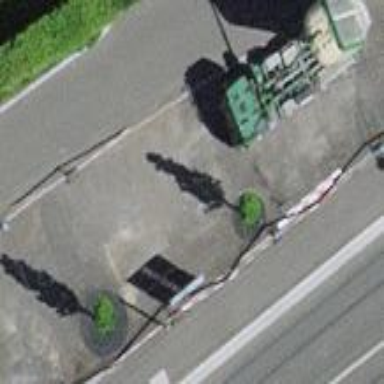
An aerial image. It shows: Diagonal street-side parking with asphalt surface.